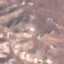
Land use / land cover class: HerbaceousVegetation